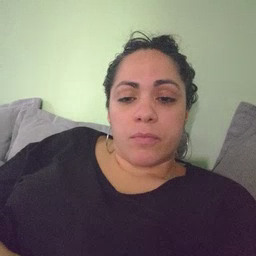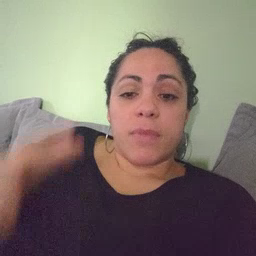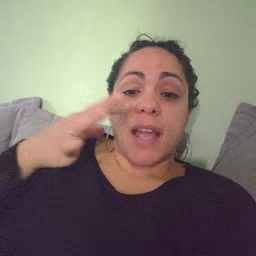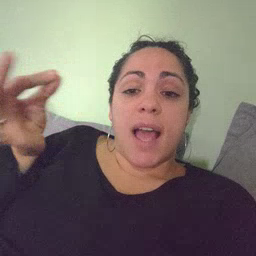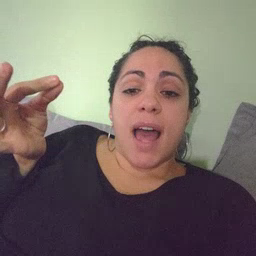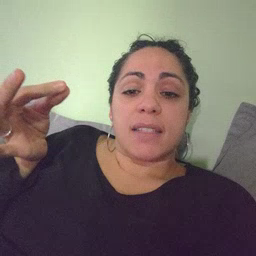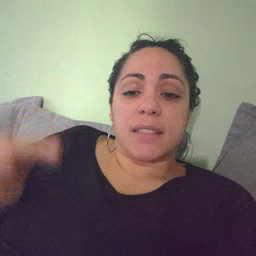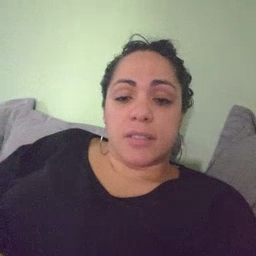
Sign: cat